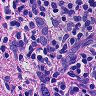
Metastatic tissue present: no